Interaction volume radius: 10 \u00c5
Interaction volume height: 25 \u00c5
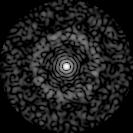
Disorder parameter: 0.8351